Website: lowes
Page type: newsletter-management
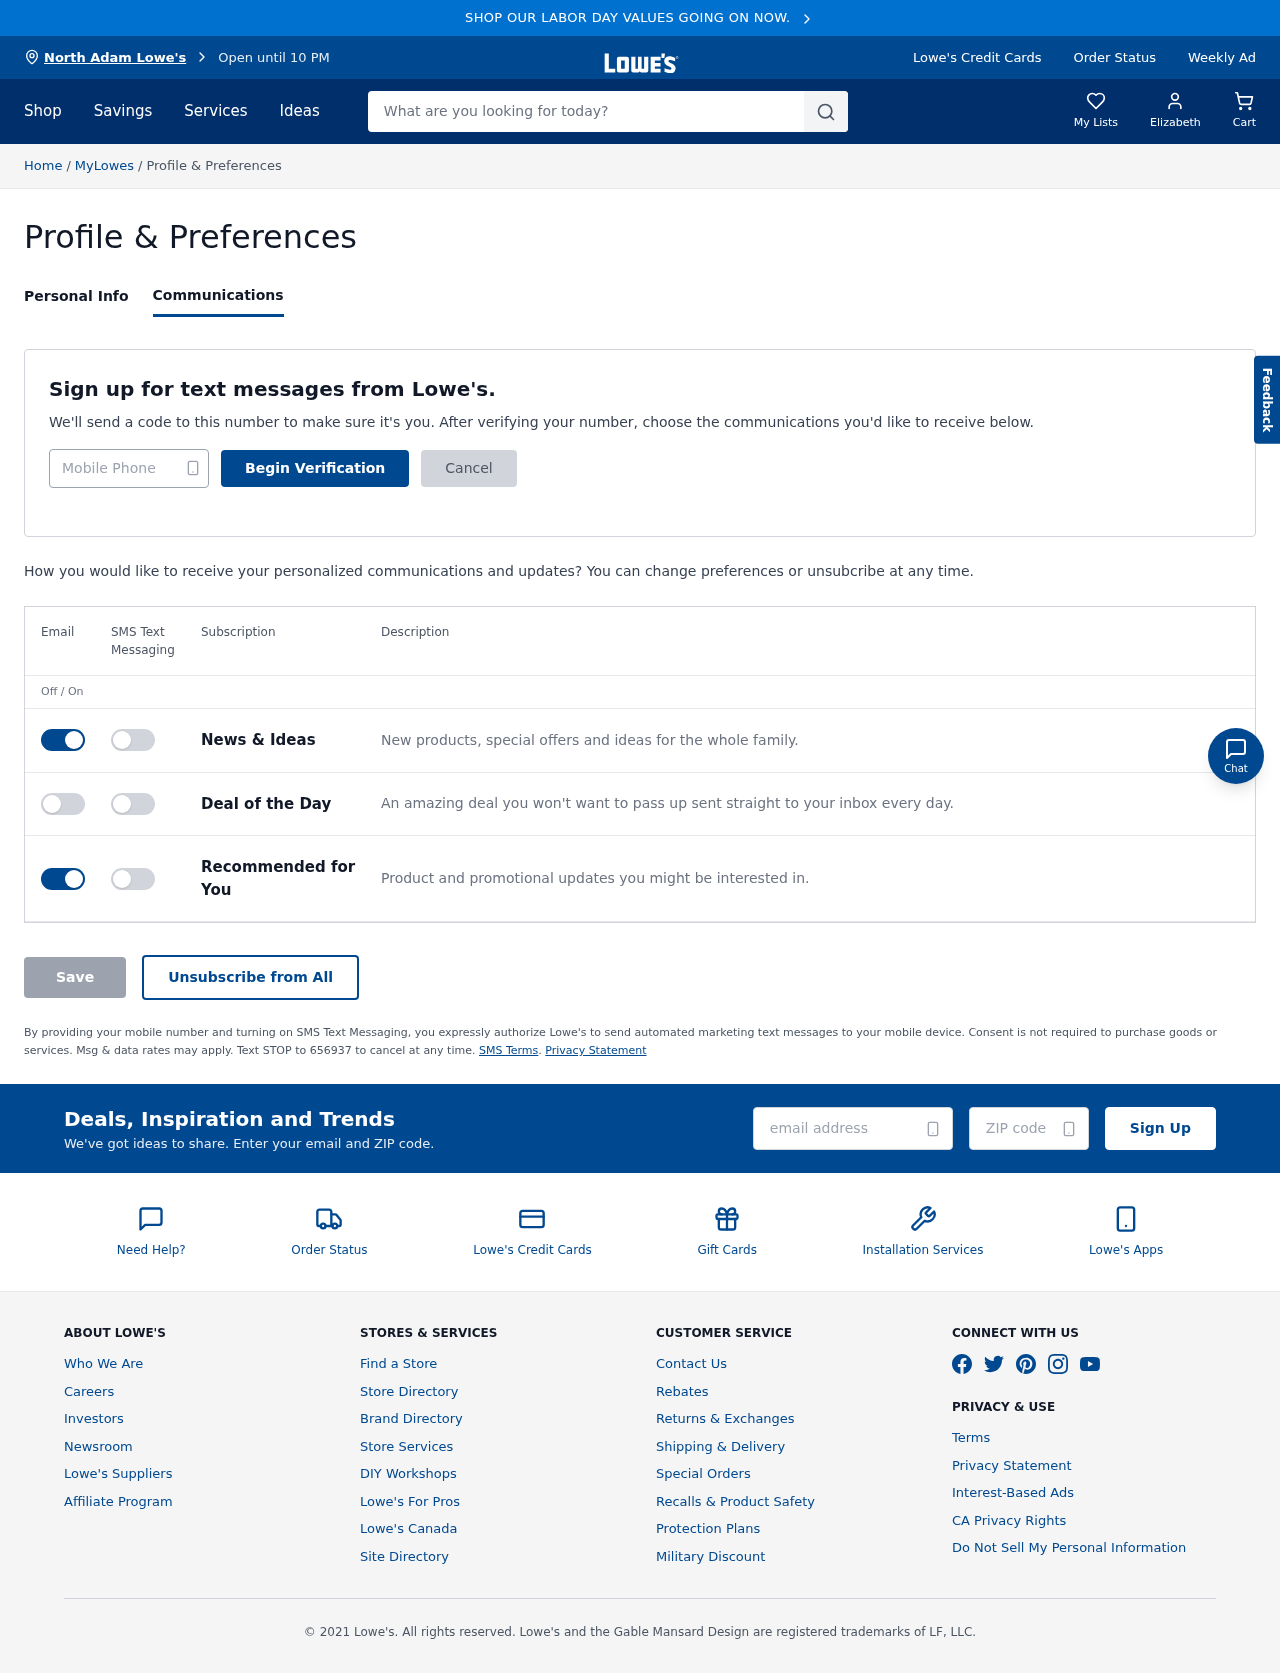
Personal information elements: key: PII_CITY
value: North Adam Lowe's
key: PII_EMAIL
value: ewilson@hotmail.com
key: PII_FIRSTNAME
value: Elizabeth
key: PII_PHONE
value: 9794024042
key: PII_POSTCODE
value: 48302
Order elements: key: ORDER_NUM_ITEMS
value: Cart
Search elements: key: HEADER_SEARCH
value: What are you looking for today?